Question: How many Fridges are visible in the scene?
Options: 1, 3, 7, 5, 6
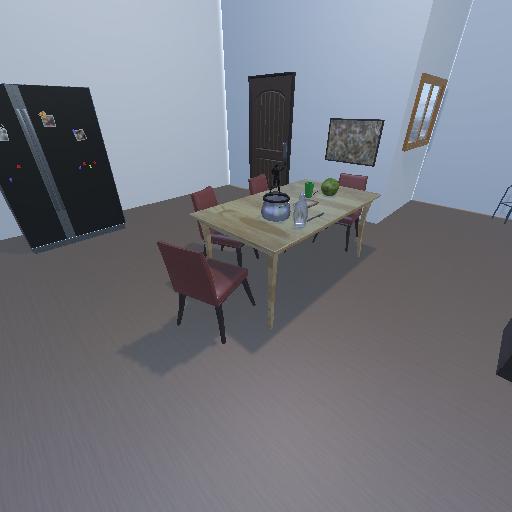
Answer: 1